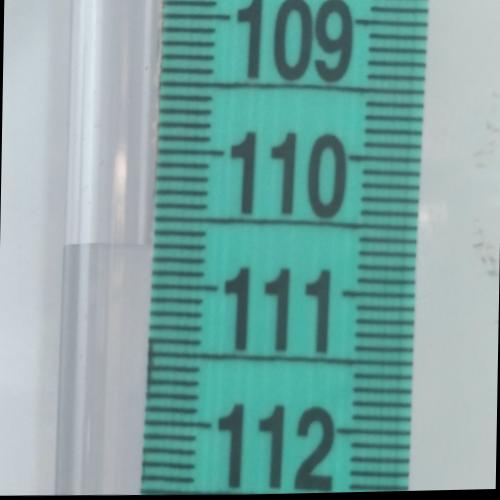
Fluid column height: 110.7 cm